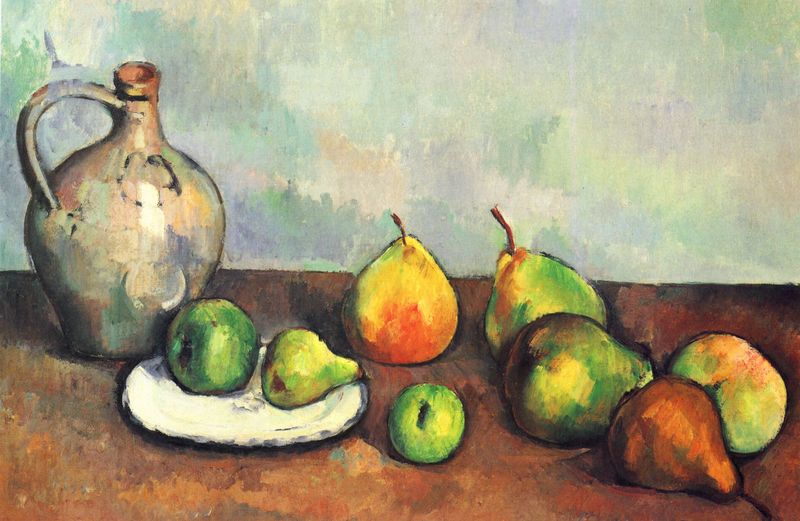
Titel: Stilleben, Krug und Früchte
Künstler: Paul Cézanne
Institution: Privatsammlung
Schlagwörter: blau, gemälde, himmel, schatten, weiß, aquarell, cezanne, gelb, grün, impressionismus, ocker, braun, bunt, grau, holz, licht, orange, schwarz, tisch, türkis, obst, rot, beige, malerei, flasche, wand, rembrandt, schale, teller, spiegelung, pastos, stehend, landleben, frucht, früchte, henkel, kanne, krug, stilleben, stillleben, ton, vase, hellblau, apfel, äpfel, ruhe, liegen, moderne, ernte, wasserfarbe, querformat, essen, tafel, stil, birne, kante, stiel, griff, nature morte, stiele, stile, birnen, hell dunkel, gefäß, kontur, stengel, konturen, tischplatte, karaffe, öffnung, paul cezanne, lichtspiel, reif, grpn, lichtreflex, steingut, reflex, hänkel, acht, tonkrug, bauchig, immpressionismus, überschneidung, steinkrug, flaschenhals, wanf, ppaul